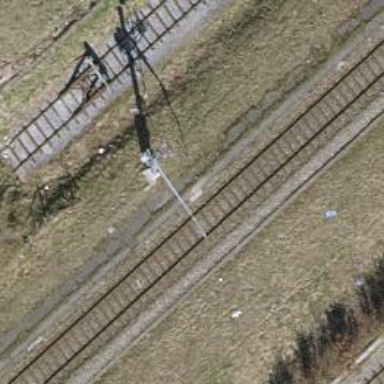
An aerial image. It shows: Catenary mast for power lines.